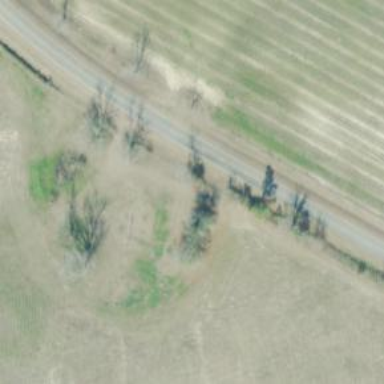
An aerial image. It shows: Tertiary road.